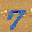
Label: 7